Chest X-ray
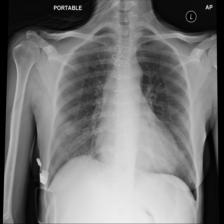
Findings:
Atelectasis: negative
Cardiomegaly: negative
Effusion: negative
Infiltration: negative
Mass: negative
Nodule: negative
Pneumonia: negative
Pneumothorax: negative
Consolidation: negative
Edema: negative
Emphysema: negative
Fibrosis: negative
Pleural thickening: negative
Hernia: negative